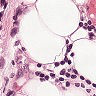
Metastatic tissue present: yes